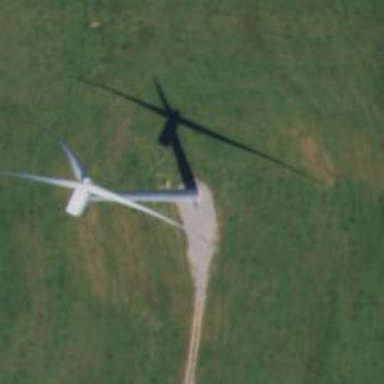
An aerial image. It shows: Wind generator powered by horizontal-axis wind turbine.